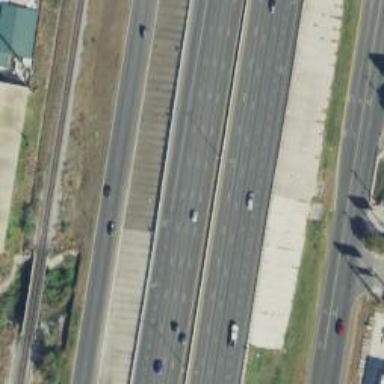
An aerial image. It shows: Motorway junction.